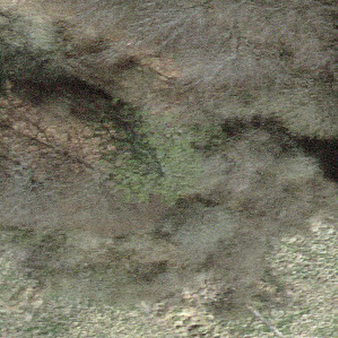
Label: other